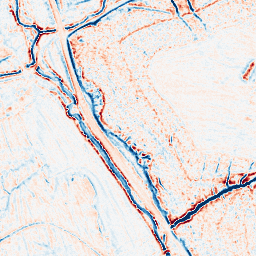
Category: edge_preserving
Decomposition family: bilateral
Decomposition parameters: d: 9
sigma_color: 100
sigma_space: 100
Upsampling method: sinc_blackman
Upsampling parameters: scale: 2
kernel_size: 8
Upsampling scale: 2